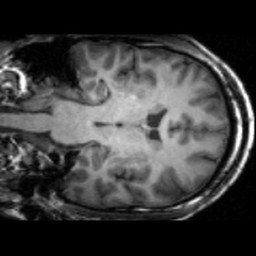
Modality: T1w
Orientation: coronal
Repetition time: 0.008948 s
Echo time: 0.001784 s